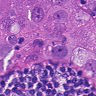
Metastatic tissue present: yes